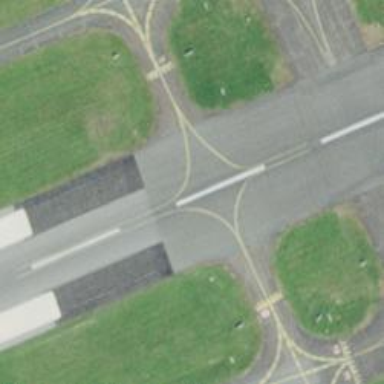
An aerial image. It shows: View of taxiway at the airport.